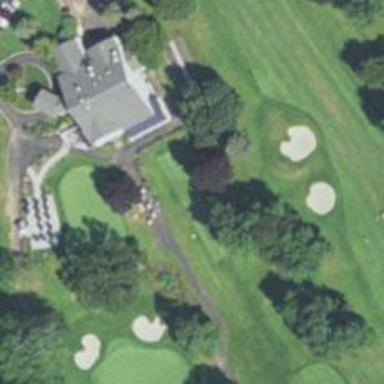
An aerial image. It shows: Golf tee.